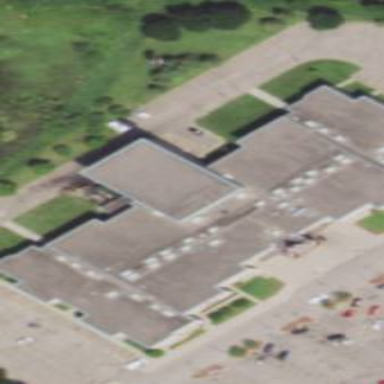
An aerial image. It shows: Cinema building.